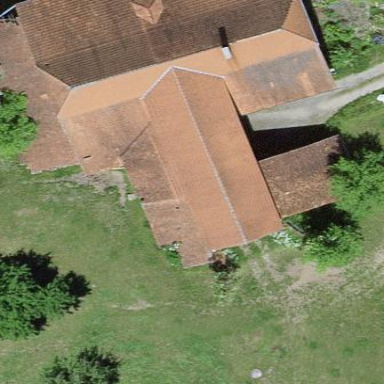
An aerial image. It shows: Farm building.